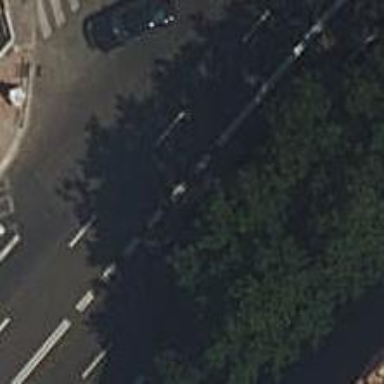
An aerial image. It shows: Road with traffic signals.